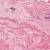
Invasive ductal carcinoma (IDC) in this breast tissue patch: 0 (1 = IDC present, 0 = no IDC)